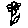
Label: flower